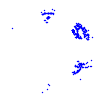
Particle: proton